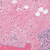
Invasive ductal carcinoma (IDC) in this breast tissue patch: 0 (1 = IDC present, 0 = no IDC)